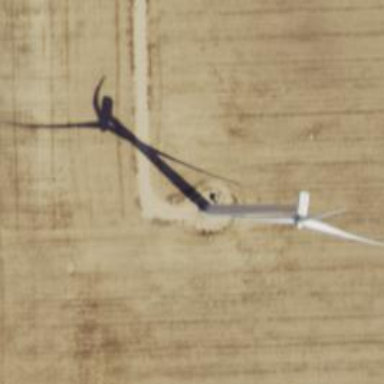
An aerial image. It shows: Wind generator powered by wind. The generator type is horizontal axis and it uses wind turbines.